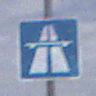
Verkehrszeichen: Autobahn
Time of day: Midday
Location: Outdoor (Nature)
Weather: PartlyCloudy
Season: NotSpecified
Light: Natural